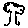
Label: tree